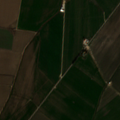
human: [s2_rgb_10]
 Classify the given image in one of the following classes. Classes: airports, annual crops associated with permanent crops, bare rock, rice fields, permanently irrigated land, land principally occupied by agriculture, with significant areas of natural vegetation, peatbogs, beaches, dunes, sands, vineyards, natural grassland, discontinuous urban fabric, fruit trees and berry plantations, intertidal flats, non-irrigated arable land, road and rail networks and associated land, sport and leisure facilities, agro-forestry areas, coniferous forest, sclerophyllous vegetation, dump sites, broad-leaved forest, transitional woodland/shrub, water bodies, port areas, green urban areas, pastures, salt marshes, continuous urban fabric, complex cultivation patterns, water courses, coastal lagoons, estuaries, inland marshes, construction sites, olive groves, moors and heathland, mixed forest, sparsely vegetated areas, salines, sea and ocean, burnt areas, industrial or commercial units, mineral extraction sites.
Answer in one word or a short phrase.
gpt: permanently irrigated land, rice fields